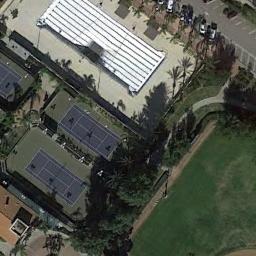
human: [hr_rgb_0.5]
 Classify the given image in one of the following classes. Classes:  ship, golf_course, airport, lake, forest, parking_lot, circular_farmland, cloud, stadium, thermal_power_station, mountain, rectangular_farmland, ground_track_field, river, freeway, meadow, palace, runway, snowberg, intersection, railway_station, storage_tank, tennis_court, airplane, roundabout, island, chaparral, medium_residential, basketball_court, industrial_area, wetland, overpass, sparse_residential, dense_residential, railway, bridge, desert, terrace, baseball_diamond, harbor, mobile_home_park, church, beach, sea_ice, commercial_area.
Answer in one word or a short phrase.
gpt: tennis_court